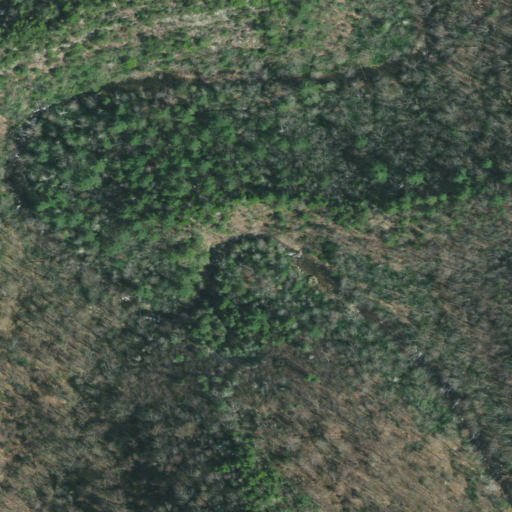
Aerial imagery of valley in Tennessee named Laurel Fork George containing mixed forest, deciduous forest, evergreen forest, and open development